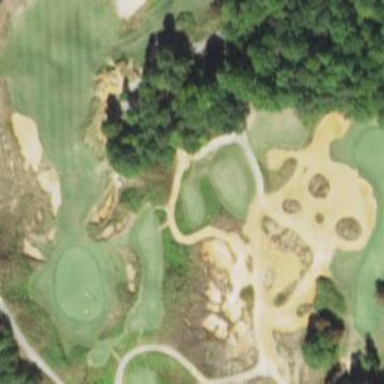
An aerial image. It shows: Golf rough area.